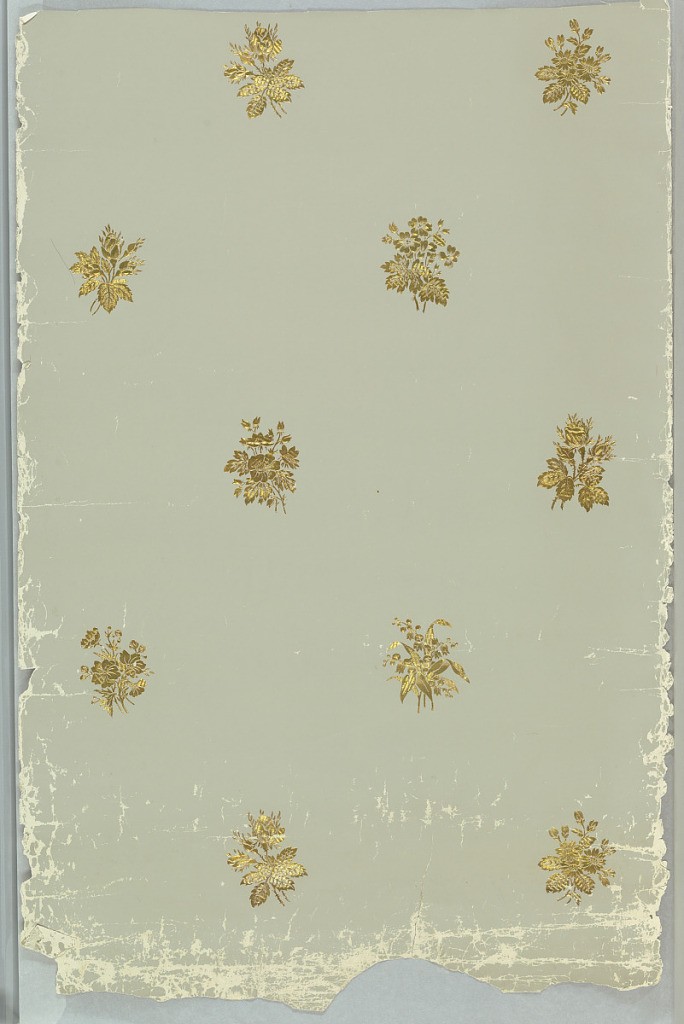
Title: Sidewall
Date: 1860–80
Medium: Stamped gold foil on paper
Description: Floral sprigs or small bouquets in stamped gold foil. Printed on a light gray ground.